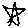
Label: star